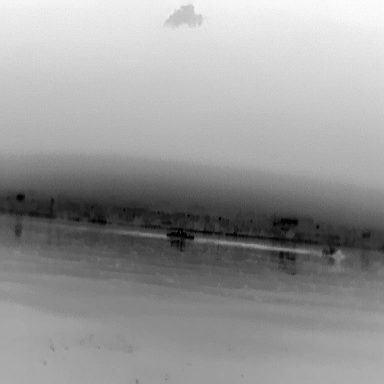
There is a warship in the infrared image.